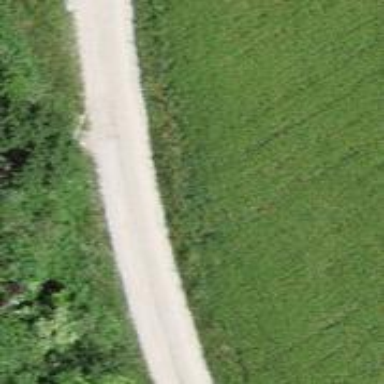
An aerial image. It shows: Unpaved service road.